Question: I just want to do some simple projects in Visual Studio 2015 (for a college project), and this popped into my eyes and I don't know what it means and what should I do. Until now I chose just to pass these options (cancel), but I would like to know in which cases (what kind of projects) these options of source control would represent a big benefit (or a must to use) and maybe you could tell me which one of these two options should I use.

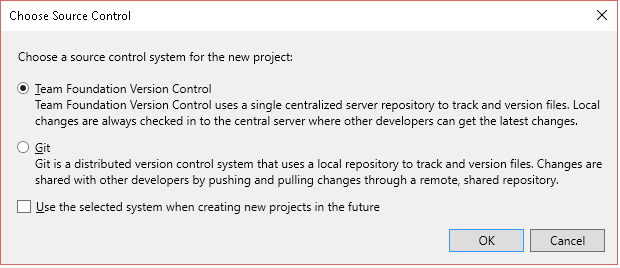
Answer: It's asking you if you'd like to use one of a couple of well-known "version control" systems for storing your code and keeping track of the changes you make to it.
It's probably worth reading up on the general principles of version control (plenty to be found on Wikipedia, Microsoft websites etc) and seeing whether it's worth it for the projects you want to do.
Version control can be very powerful but it can also be very complex. It will allow you to see exactly what you changed in your project and code files, and when, each time you update them. You can compare the differences in a user friendly way, you can go back to older versions if you made a mistake, and you can even create multiple versions of your code and share the core features easily between them. If you need or want that then great, go for it. If you're just doing some small, short projects for personal use then maybe just making a backup of your files from time to time will be sufficient.
Hope that helps.